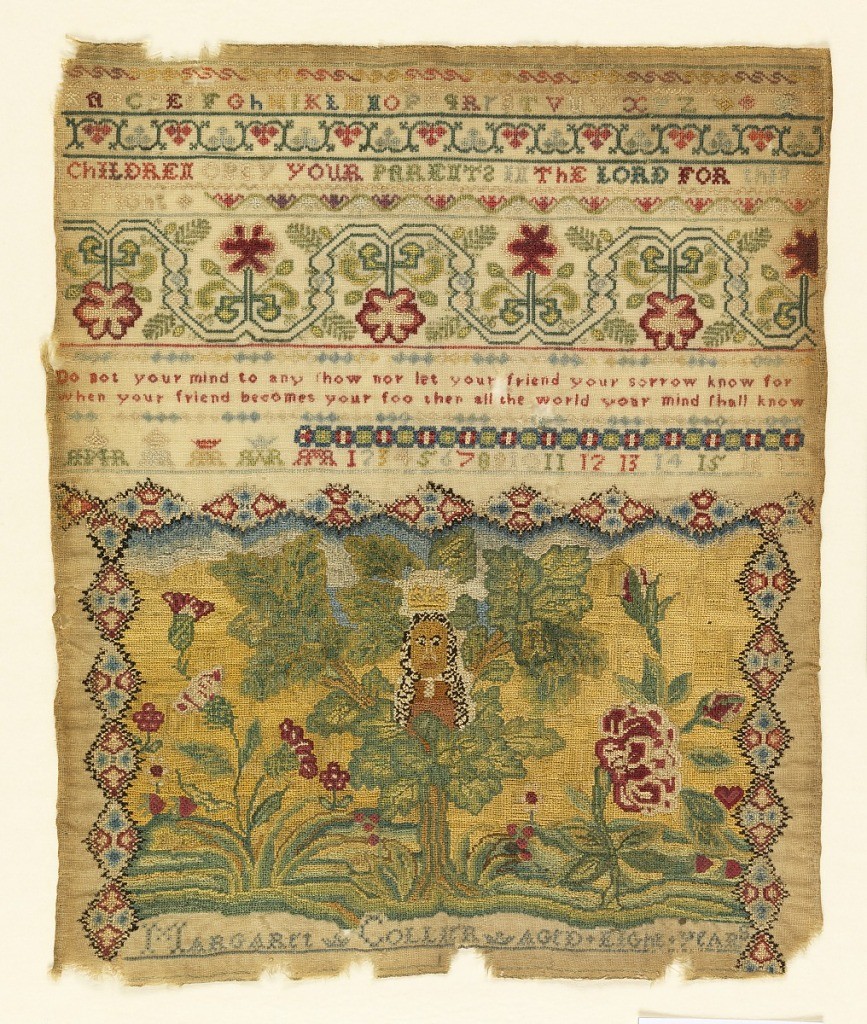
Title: Sampler
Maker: Margaret Collier
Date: late 17th century
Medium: silk embroidery on wool foundation Technique: embroidered
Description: Design referencing the life of Charles II (29 May 1630-6 February 1685) who hid in an oak tree in 1651 during Oliver Cromwell's leadership of Republican England. Alphabet, numbers, monograms, and flowering vines. Sampler reads: "Children obey your parents in the Lord for this is right."
Also, "Do not your mind to any show/ Nor let your friend your/ Sorrow know/ For when your friend becomes your foo/ Then all the world your mind shall know."
Signed: "Margaret Collier Aged Eight Years."
Embroidery for pattern only, except in scenic panel where it covers the entire surface.